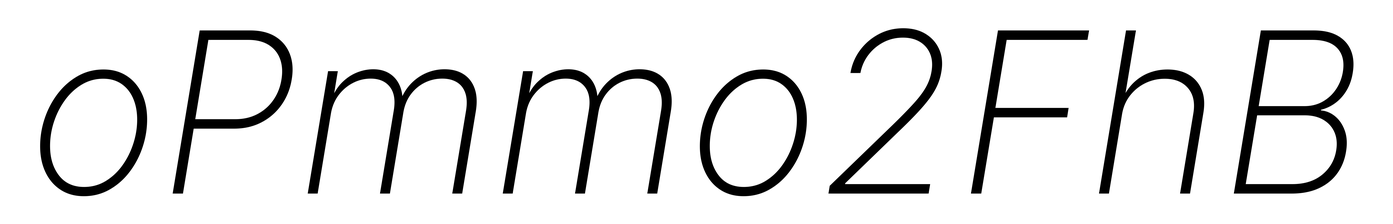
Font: Inter-Italic_ExtraLight_Italic